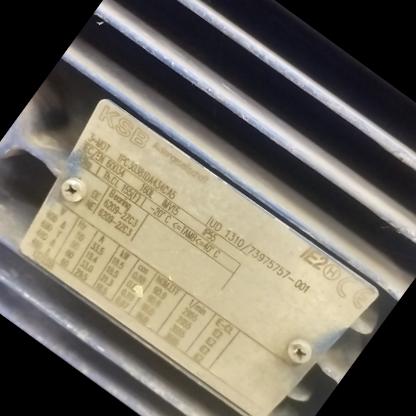
Klasa: tabliczka-znamionowa